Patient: sex F, age 39
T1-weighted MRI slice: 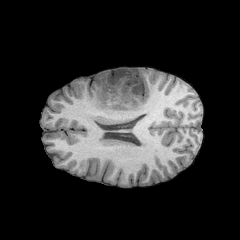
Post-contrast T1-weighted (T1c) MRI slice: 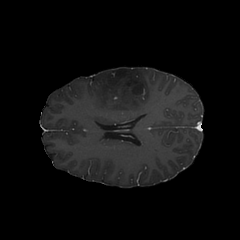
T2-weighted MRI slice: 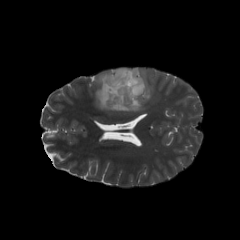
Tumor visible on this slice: yes
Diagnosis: Astrocytoma, IDH-mutant
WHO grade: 2